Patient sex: M
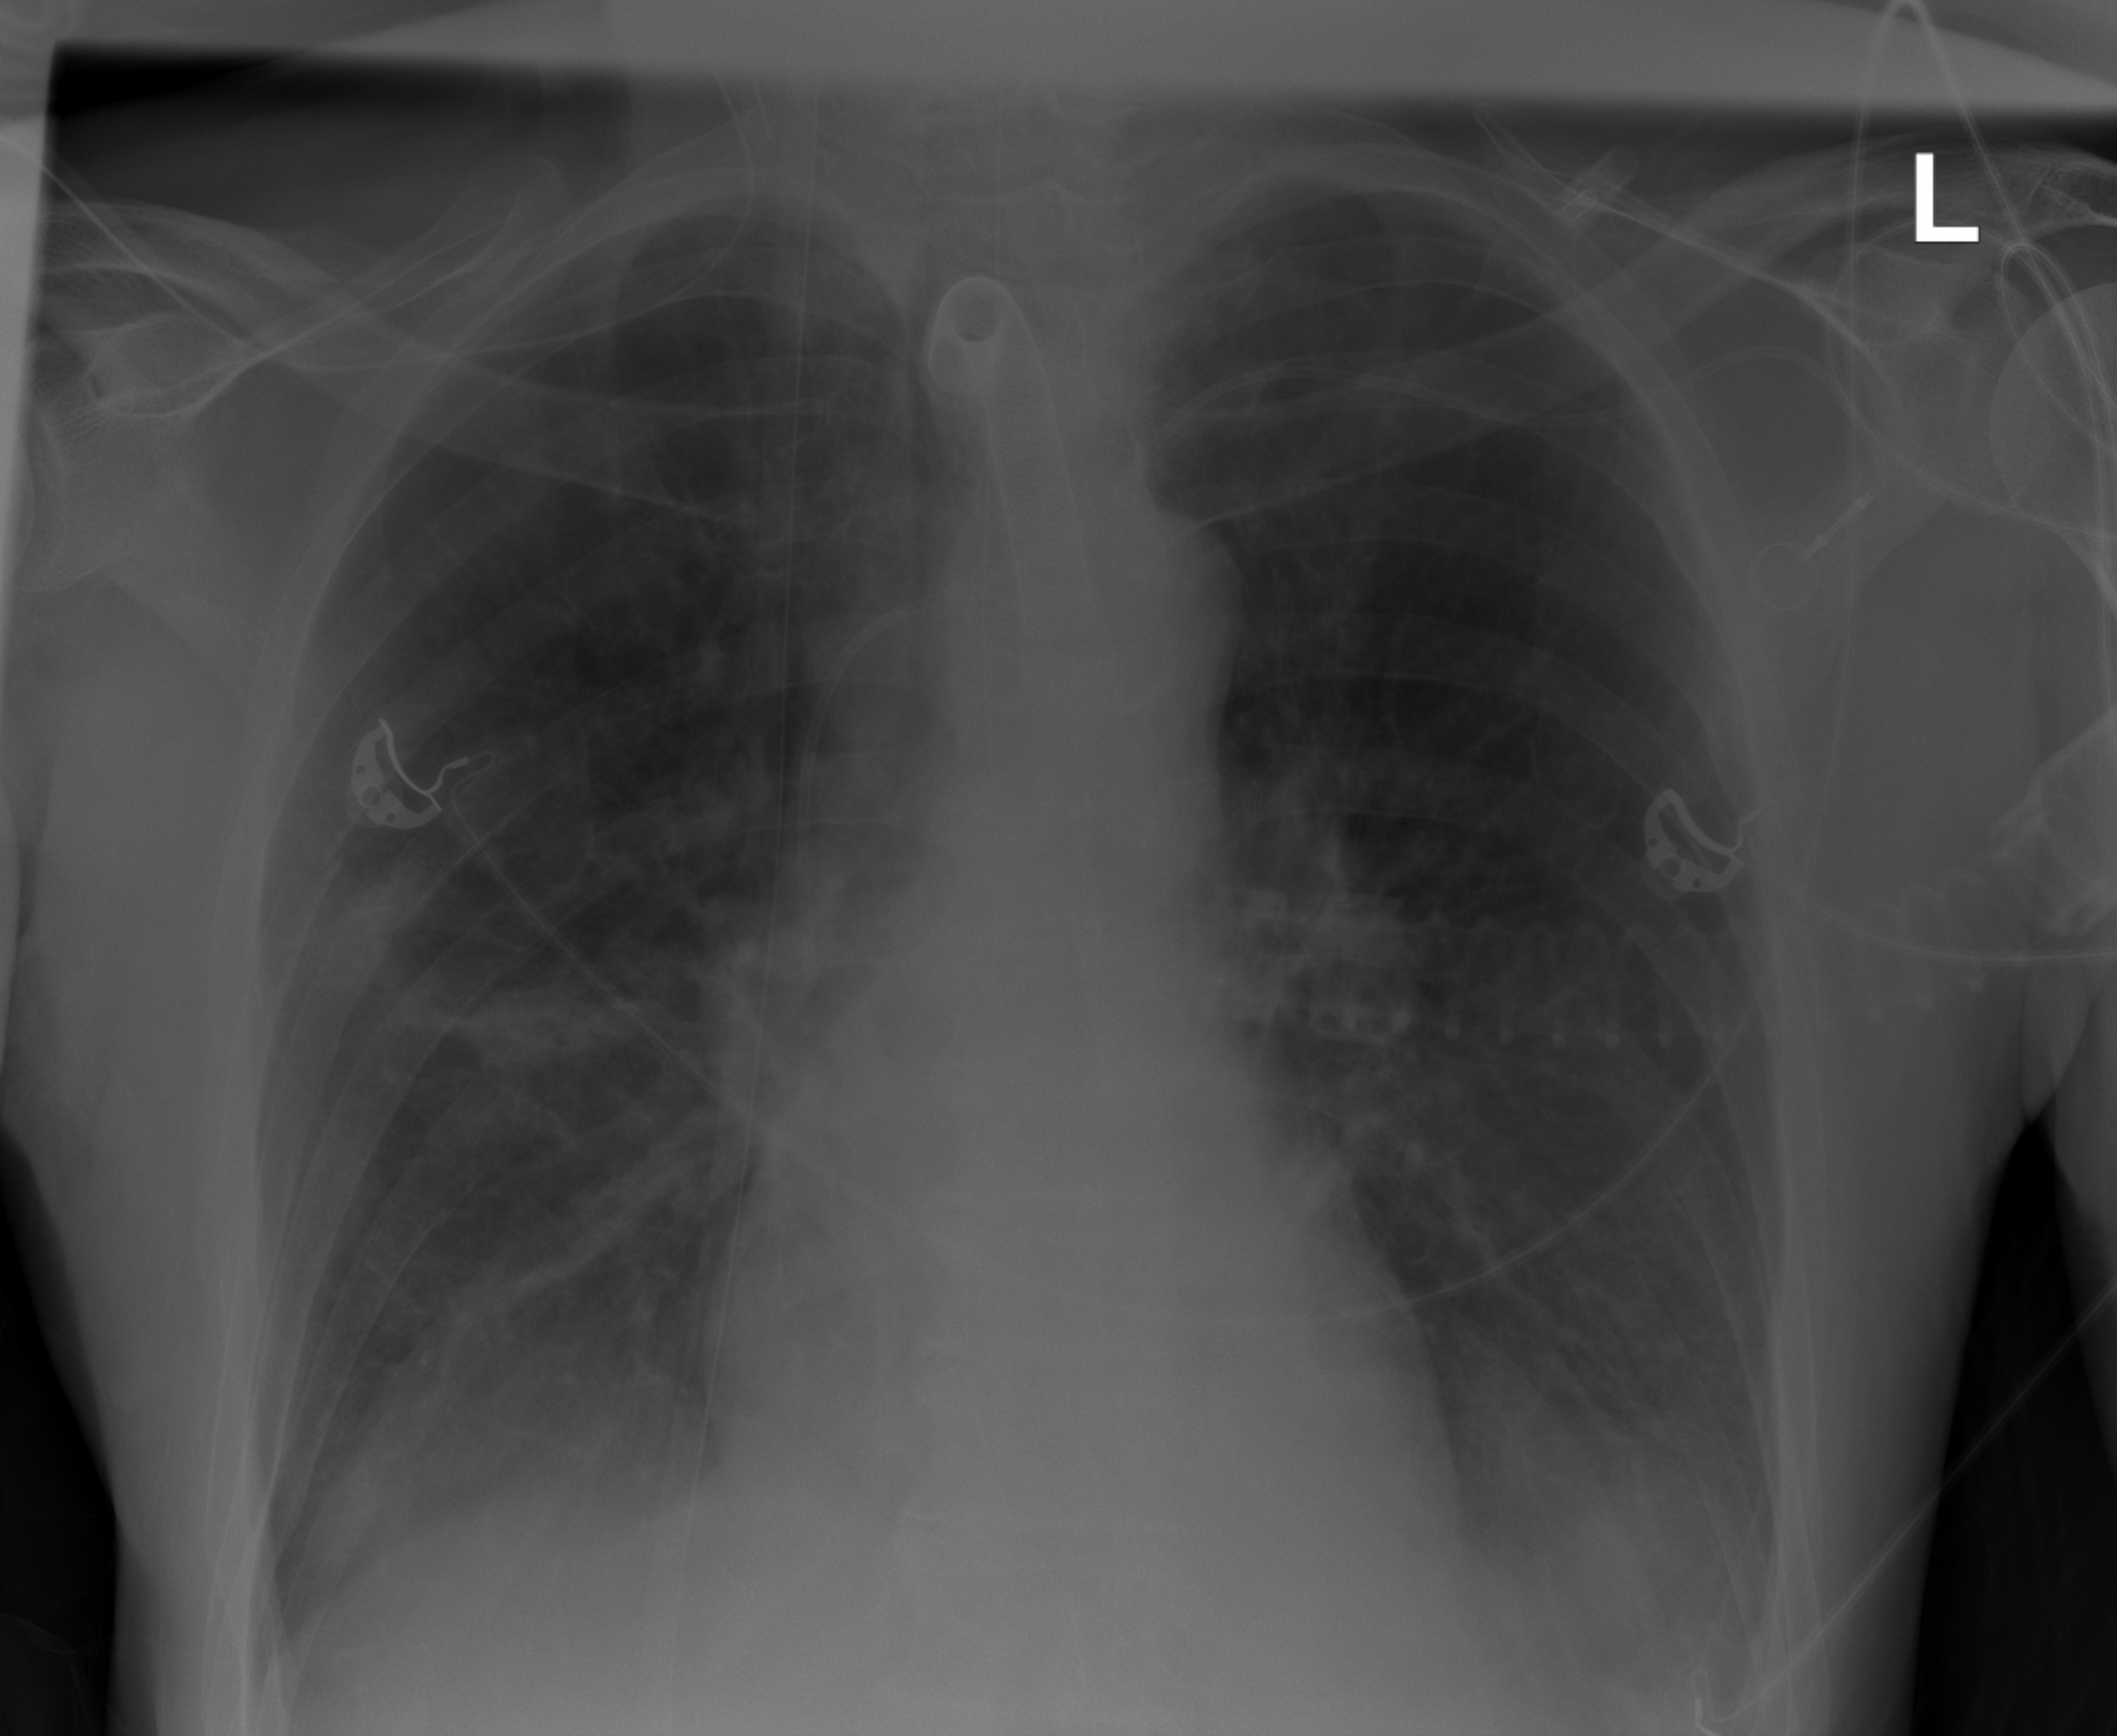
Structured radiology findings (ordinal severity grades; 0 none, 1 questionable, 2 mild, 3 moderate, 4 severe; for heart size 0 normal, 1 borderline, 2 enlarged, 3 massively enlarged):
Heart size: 0
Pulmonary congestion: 0
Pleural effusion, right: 3
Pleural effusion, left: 2
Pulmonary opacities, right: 2
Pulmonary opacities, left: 0
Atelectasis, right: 2
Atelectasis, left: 2